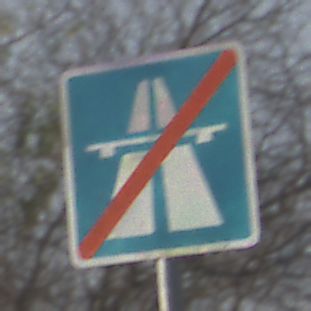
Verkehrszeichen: EndeAutbahn
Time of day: MorningAfternoon
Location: Outdoor (Nature)
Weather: PartlyCloudy
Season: NotSpecified
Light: Natural